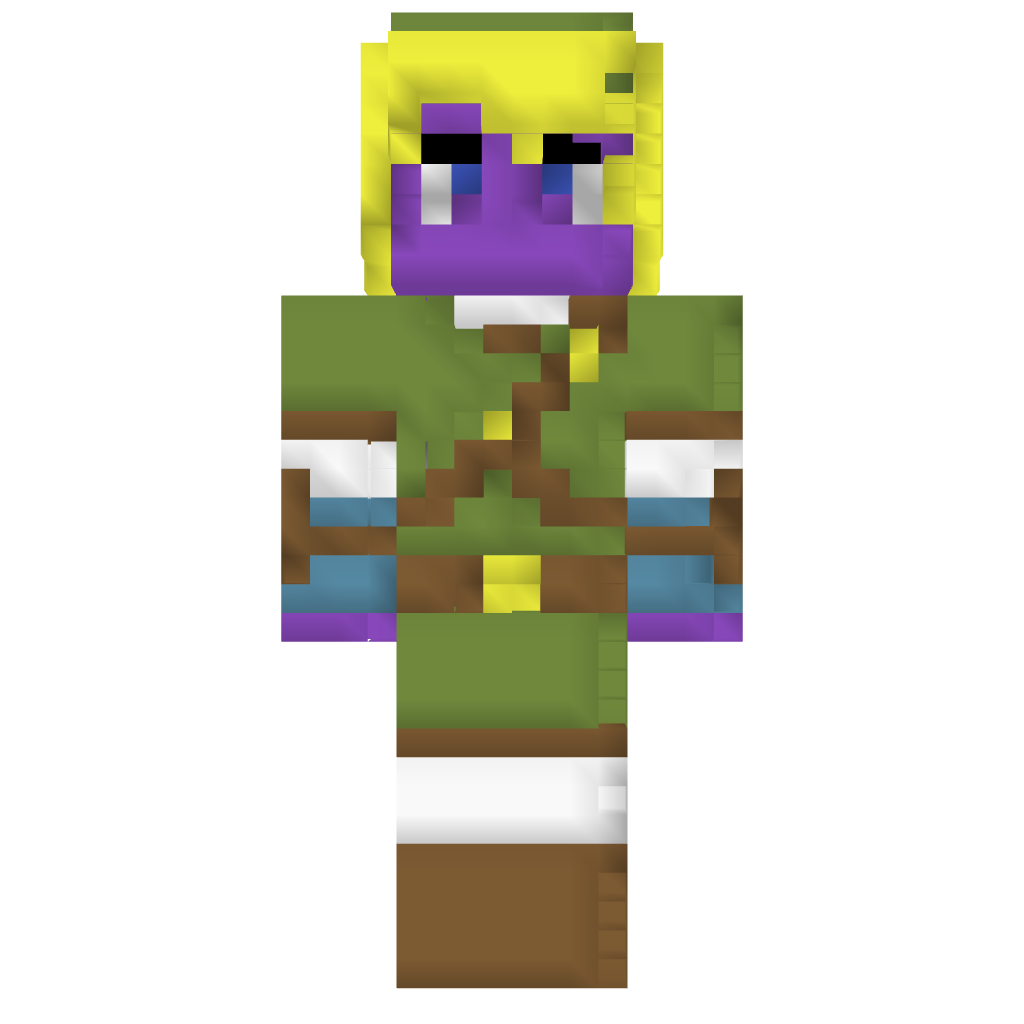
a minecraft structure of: Link's Statue high quality